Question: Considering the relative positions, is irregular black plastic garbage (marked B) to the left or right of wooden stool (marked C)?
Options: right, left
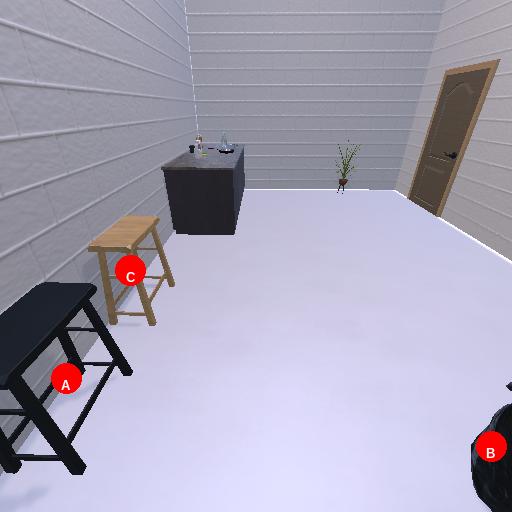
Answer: right